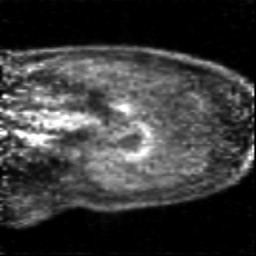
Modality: PET
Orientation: sagittal
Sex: male
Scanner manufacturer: siemens